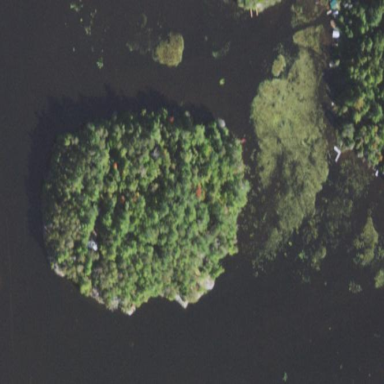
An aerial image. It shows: Island.